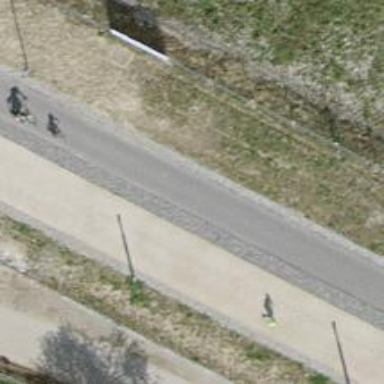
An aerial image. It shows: Asphalt cycleway for cyclists.